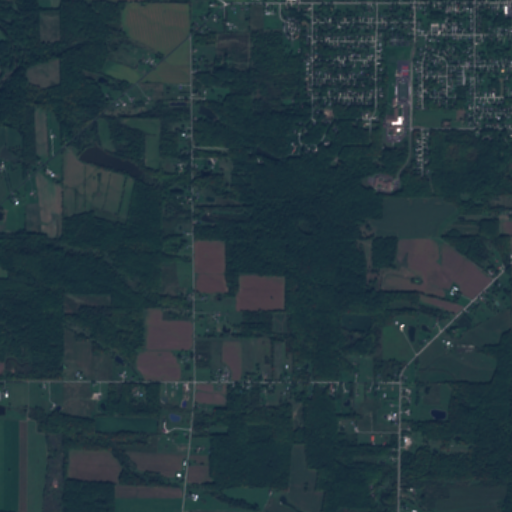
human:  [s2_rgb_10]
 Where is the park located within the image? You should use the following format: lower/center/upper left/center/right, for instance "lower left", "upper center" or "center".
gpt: The park is located in the upper right of the image.
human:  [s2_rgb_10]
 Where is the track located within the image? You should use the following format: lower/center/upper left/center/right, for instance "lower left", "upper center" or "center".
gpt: The track is located in the upper right of the image.
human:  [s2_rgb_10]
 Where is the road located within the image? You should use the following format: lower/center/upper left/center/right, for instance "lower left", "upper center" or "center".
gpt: There is no road in the image.